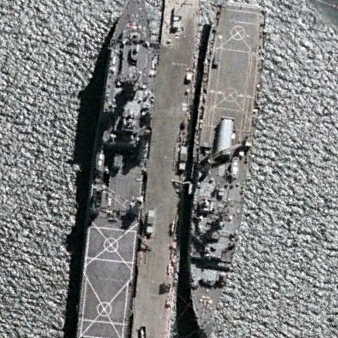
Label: combat